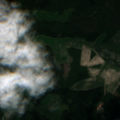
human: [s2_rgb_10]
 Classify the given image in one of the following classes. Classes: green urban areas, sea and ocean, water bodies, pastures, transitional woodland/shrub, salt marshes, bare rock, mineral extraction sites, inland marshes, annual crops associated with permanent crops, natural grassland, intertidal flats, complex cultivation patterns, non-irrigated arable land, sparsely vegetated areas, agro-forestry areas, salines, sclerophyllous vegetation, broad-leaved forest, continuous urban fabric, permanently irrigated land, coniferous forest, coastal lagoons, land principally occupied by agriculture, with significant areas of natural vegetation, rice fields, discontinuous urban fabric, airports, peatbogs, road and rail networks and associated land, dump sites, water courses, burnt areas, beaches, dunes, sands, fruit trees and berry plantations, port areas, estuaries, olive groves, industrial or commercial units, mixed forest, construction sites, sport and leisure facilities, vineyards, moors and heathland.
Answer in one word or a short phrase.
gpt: non-irrigated arable land, coniferous forest, mixed forest